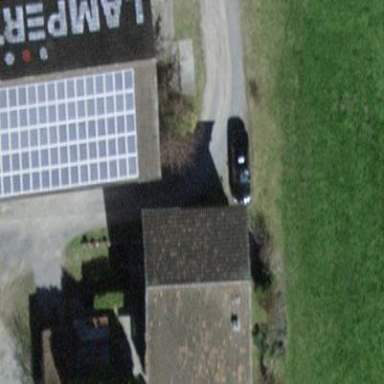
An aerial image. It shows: Shed.